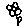
Label: flower